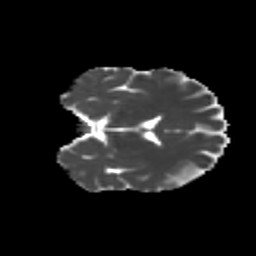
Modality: MD
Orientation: coronal
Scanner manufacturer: siemens
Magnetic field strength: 3 T
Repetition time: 9.2 s
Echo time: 0.084 s